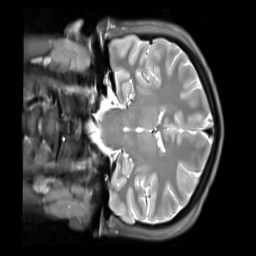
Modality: PDw
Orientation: coronal
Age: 21
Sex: male
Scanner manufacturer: siemens
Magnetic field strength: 3 T
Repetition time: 11.88 s
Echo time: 0.014 s